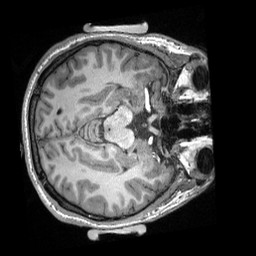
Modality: T1w
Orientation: axial
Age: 22
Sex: male
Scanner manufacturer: siemens
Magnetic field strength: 3 T
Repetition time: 2.3 s
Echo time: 0.00308 s